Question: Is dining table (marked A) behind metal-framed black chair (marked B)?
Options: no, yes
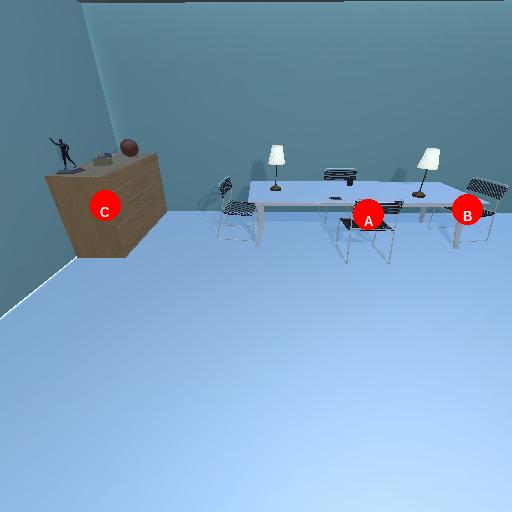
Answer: no